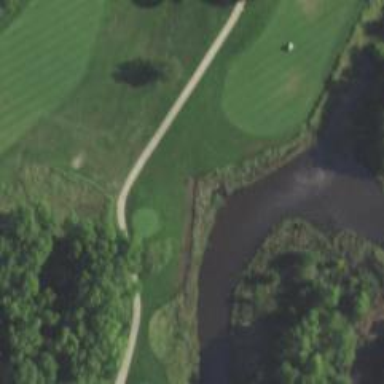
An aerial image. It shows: View of golf hole.